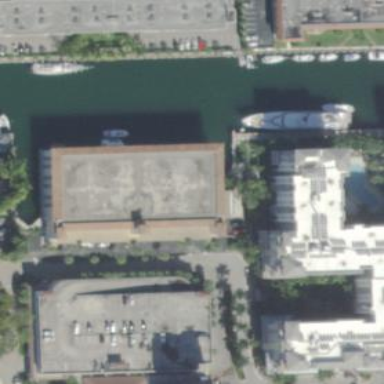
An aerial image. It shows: Building used for boat storage.